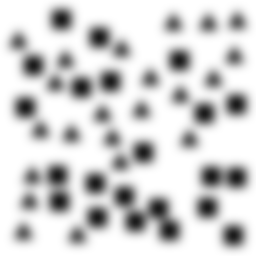
Squares: 22
Triangles: 22
Stars: 0
Total shapes: 44